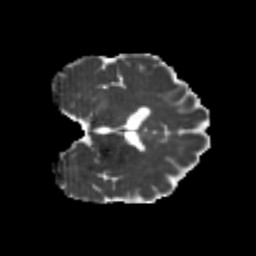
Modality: MD
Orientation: coronal
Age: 24
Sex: male
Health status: healthy
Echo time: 0.074 s